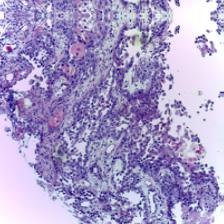
Diagnosis: OSCC